【题型】填空题　【知识点】平面几何　【难度】easy
如图, 在 $\triangle ABC$ 中, $\angle CAB = 90^\circ$, $AE \perp BC$, 垂足为点 $E$, $D$ 为 $BC$ 的中点, 则点 $A$ 到直线 $BC$ 的距离是线段\_\_\_\_\_\_的长度。

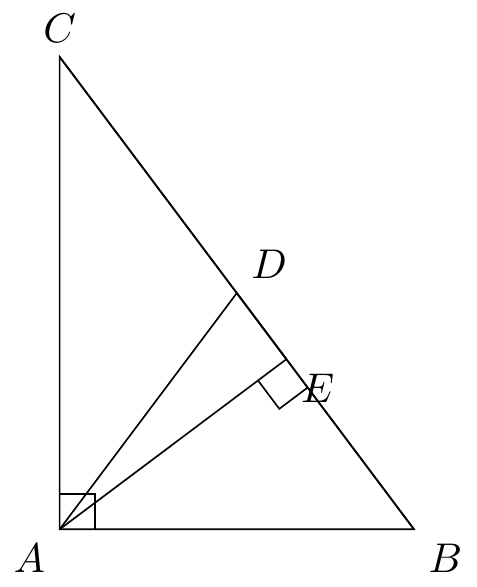
【解答】
解：$\because AE \perp BC$, 垂足为点 $E$,

$\therefore$ 点 $A$ 到直线 $BC$ 的距离是线段 $AE$ 的长,

故答案为：$AE$。